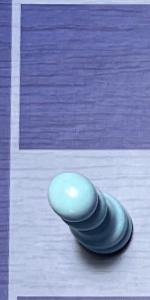
Label: Pawn_White